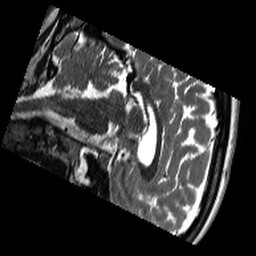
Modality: T2w
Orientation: sagittal